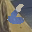
Label: 6